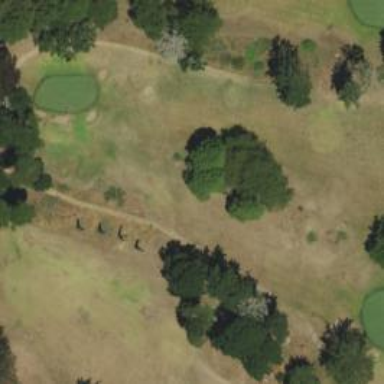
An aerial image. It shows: View of golf hole.